Question: I have a Scala variable of type Map[String, Any].
'''
object Maps
{
var no_string: Map[String, Any] = Map(
...
'''
I also have a Scala method that uses this type as a parameter.
'''
def generateContext(rep: Map[String, Any], m: Int, k: Int, q: Int) : Array[Byte]
'''
In Java, I can invoke the method using the type as follows.
'''
wifi.generateContext(Maps.no_string(), m, k, q);
'''
Then, how can I store the 'Maps.no_string()' into Java variable? In other words, what type do I need to use for storing them?
'''
Map(???)[String, Any(???)] x = Maps.no_string();
'''

Using IntelliJ, I have too many options, I just chose 'scala.collection.immutable.Map', but I don't know how to setup the 'Any'.
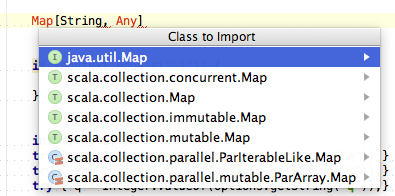
Answer: You need to "convert" it to 'Map[String, AnyRef]', which corresponds to 'scala.collection.immutable.Map<String, Object>':
'''
scala> val a: Map[String, Any] = Map("a" -> 1)
a: Map[String,Any] = Map(a -> 1)
scala> val b: Map[String, AnyRef] = a.asInstanceOf[Map[String, AnyRef]]
b: Map[String,AnyRef] = Map(a -> 1)
scala> b("a") //no ClassCastException as there is nothing to cast
res7: AnyRef = 1
'''
Boxing for generic types is done automatically in Scala as Java <URL> to the 'Object'.
More than that 'scala.collection.immutable.Map<String, Object>' works without any explicit convertions:
'''
//Scala
class A {
val a = Map<URL> //it's 'Any' but fits to AnyRef/Object
}
//Java
public class B {
public static void main(String[] args) {
A a = new A();
scala.collection.immutable.Map<String, Object> map = a.a(); //it's AnyRef/Object and btw fits only to AnyRef if you'd try to use it from Scala
System.out.println("Hello World!" + map.apply("a"));
}
}
'''
prints:
'''
Hello World!1
'''
Obviously, scala represents both 'Any' (exactly formal 'Any' type - not subtypes) and 'AnyRef' as Java's 'Object', but not vice versa (Java's 'Object' is represented as 'AnyRef' only). Formal 'Int' type may be represented by either 'int' or 'Integer' and so on.
P.S. About scala's automatical boxing for generics (for instance, 'Int' inside generic will always be represented as boxed 'Integer' if it's passed to the generic) - the only exception is specialized methods, but they just generate additional overloaded unboxed implementations, so the call from Java should be safe anyway (as exactly the method that takes/returns 'AnyRef' will be choosed).